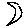
Label: moon